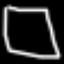
Label: square